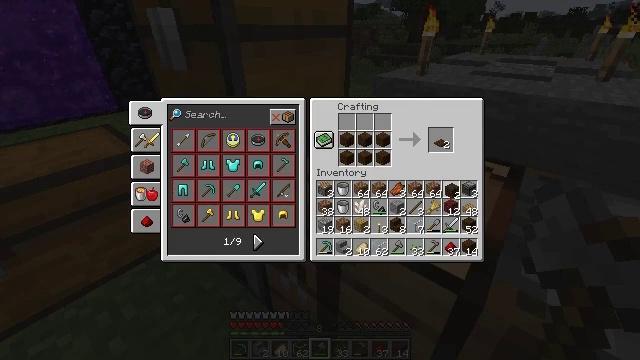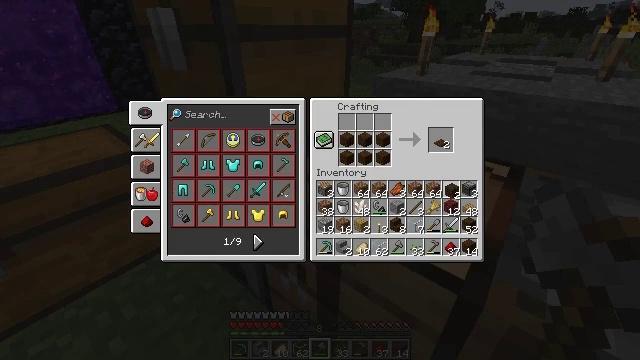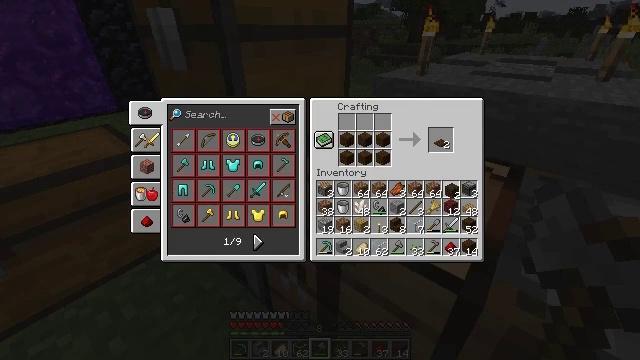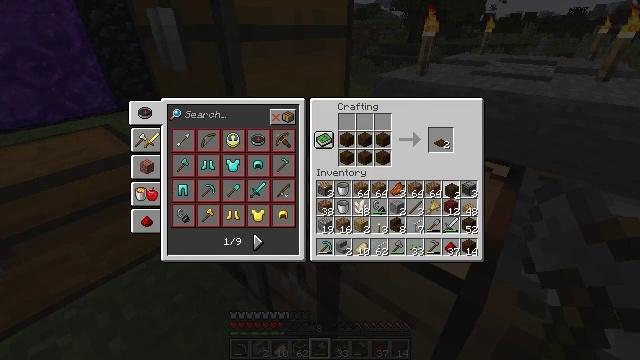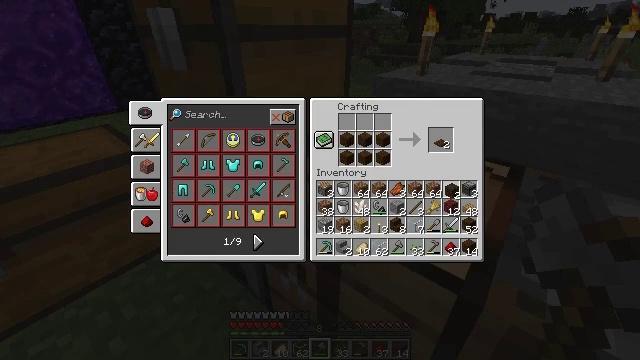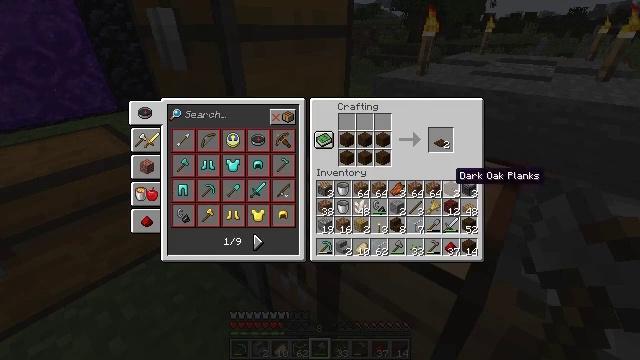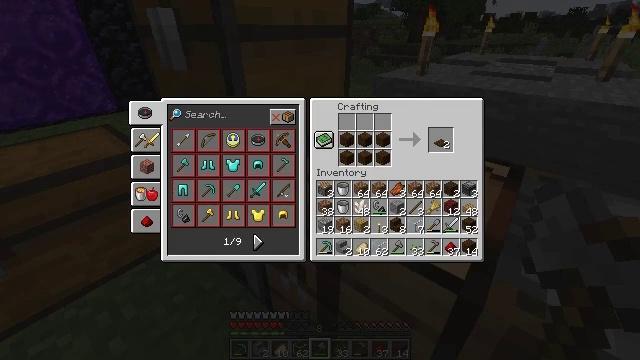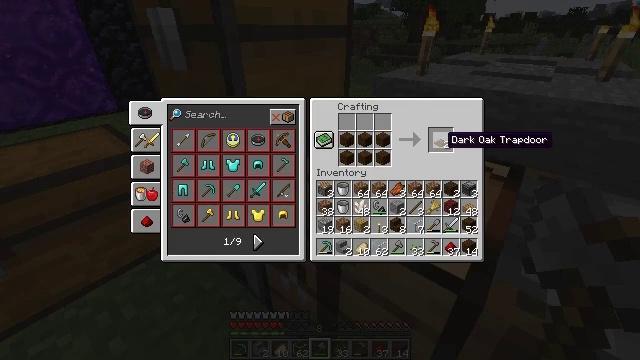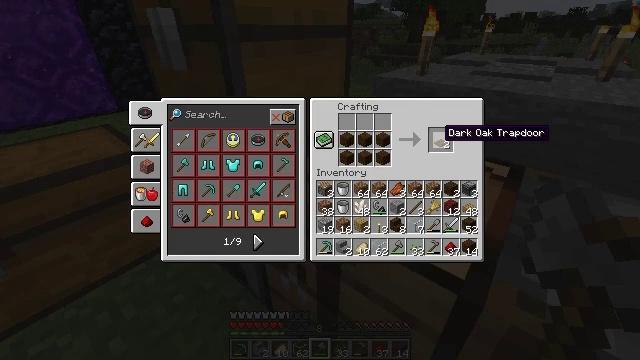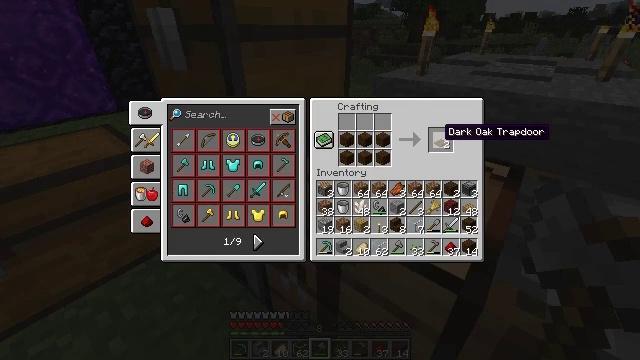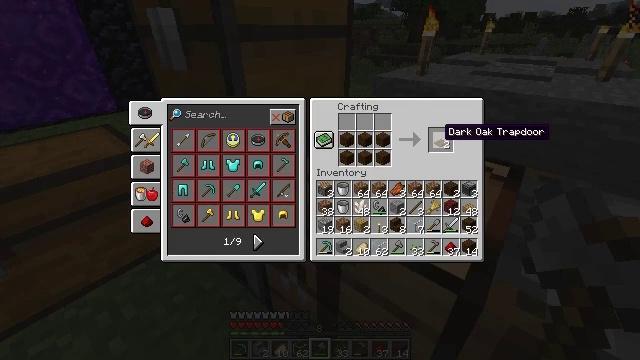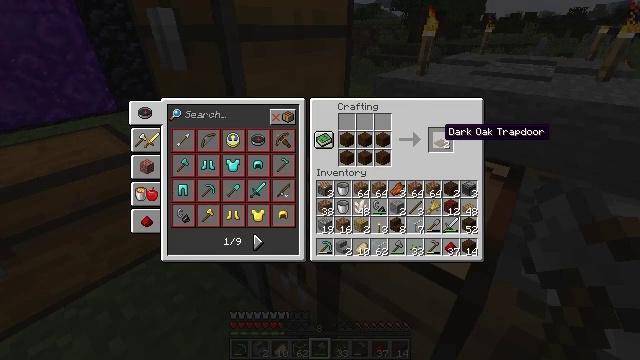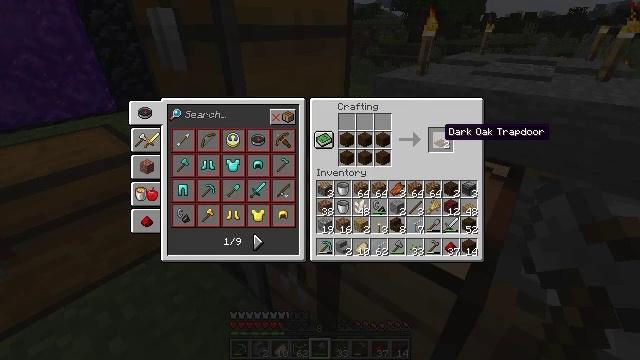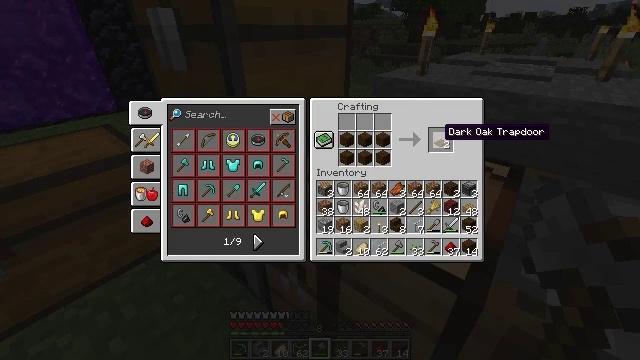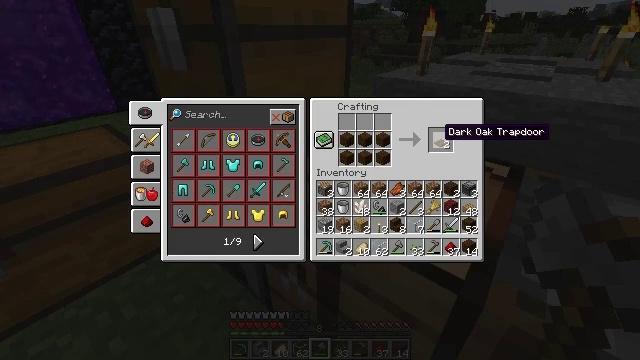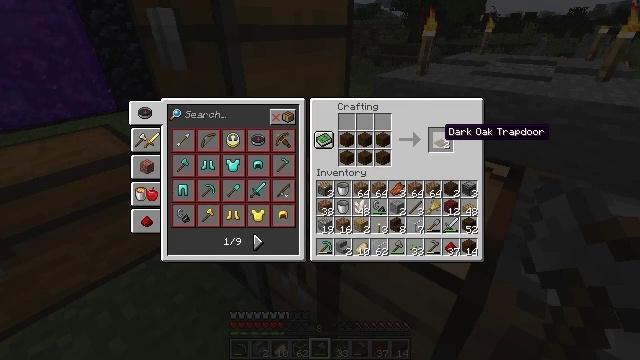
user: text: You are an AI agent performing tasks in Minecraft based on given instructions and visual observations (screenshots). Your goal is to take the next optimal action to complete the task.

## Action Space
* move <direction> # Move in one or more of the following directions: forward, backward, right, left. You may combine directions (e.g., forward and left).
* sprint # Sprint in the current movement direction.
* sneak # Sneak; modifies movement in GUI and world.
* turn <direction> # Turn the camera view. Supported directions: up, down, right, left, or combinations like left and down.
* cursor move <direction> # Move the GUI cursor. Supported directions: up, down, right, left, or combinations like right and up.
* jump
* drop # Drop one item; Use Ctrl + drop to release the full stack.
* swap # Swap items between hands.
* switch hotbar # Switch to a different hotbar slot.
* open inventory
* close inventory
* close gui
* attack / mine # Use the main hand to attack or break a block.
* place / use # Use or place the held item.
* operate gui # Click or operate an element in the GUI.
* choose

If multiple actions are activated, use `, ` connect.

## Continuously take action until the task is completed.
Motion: motion action
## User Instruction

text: Create a dark oak trapdoor using dark oak planks.
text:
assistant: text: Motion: no_op
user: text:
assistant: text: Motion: attack / mine
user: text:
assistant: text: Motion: attack / mine
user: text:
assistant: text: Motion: attack / mine
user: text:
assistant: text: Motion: turn up
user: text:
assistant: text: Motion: turn up
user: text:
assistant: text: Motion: turn up
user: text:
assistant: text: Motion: turn up
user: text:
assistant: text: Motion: no_op
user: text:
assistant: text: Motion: sneak
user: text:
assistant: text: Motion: sneak
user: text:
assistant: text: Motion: sneak
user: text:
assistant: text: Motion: sneak
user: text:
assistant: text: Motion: sneak, attack / mine
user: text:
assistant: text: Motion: sneak, attack / mine
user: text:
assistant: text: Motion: sneak
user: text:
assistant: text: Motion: sneak
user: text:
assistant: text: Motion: sneak
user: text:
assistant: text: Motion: sneak
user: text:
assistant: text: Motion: sneak
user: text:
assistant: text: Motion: sneak
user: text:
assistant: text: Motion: sneak
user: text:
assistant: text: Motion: sneak
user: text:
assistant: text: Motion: sneak
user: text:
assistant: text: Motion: sneak
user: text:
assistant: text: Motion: sneak
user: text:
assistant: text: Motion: sneak
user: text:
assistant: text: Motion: sneak
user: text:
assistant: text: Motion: sneak
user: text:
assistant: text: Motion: sneak